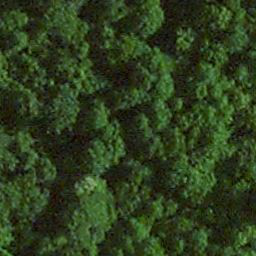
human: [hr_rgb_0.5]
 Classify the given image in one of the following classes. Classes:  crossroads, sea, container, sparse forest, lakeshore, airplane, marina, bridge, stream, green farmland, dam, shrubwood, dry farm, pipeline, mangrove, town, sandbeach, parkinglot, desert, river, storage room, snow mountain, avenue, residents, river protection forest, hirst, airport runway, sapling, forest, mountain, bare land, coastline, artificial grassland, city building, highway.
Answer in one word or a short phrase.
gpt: forest